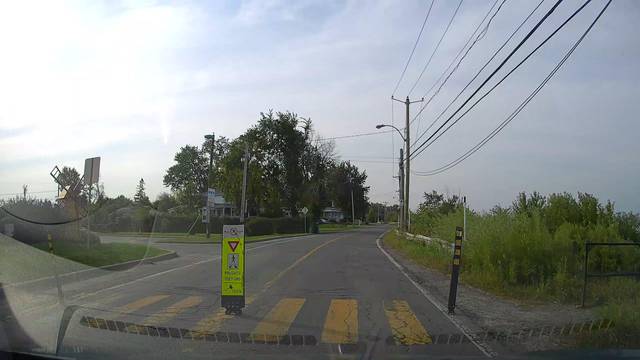
Region: Canada
Coordinates: 45.42, -74.051